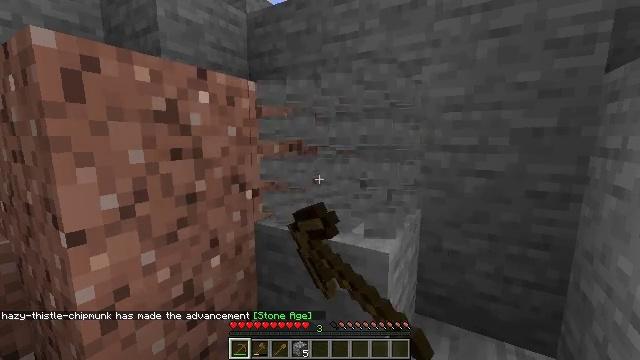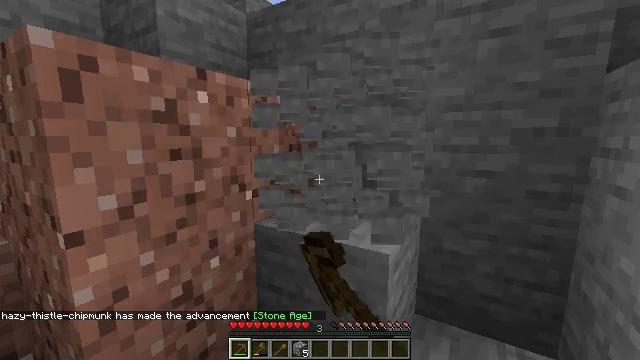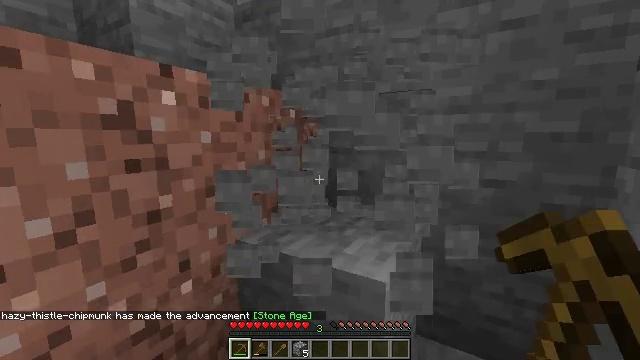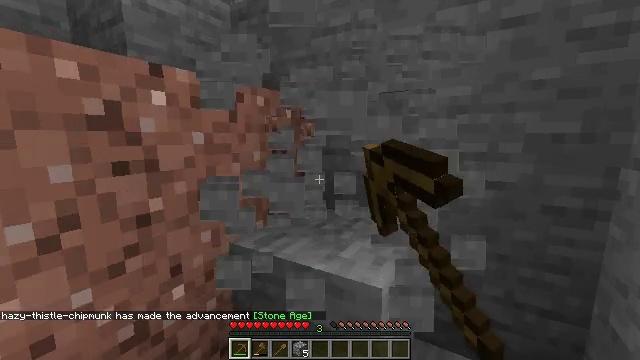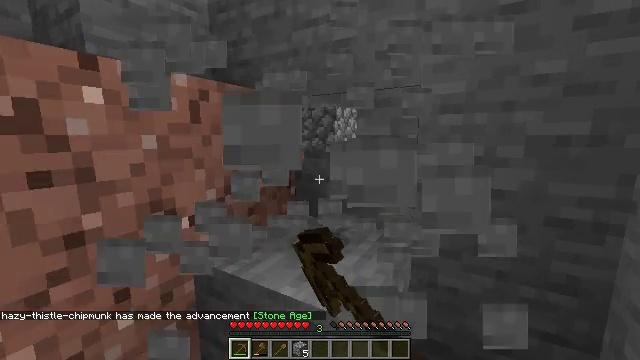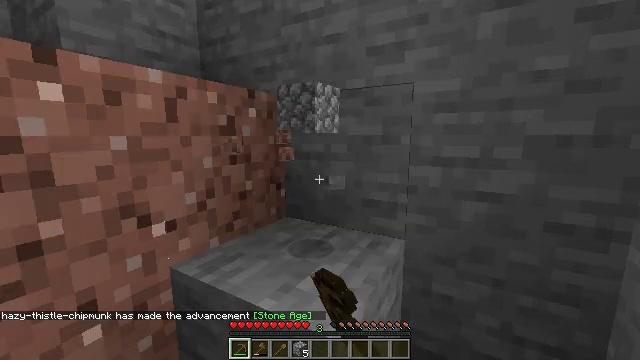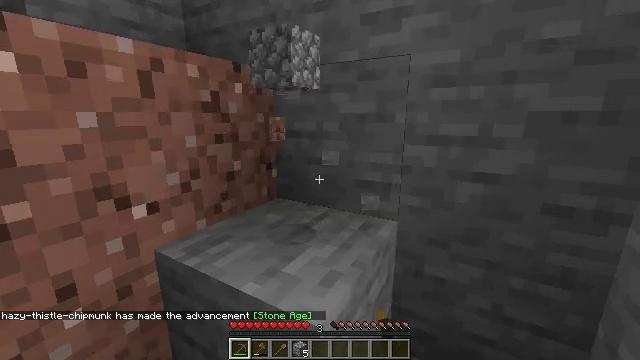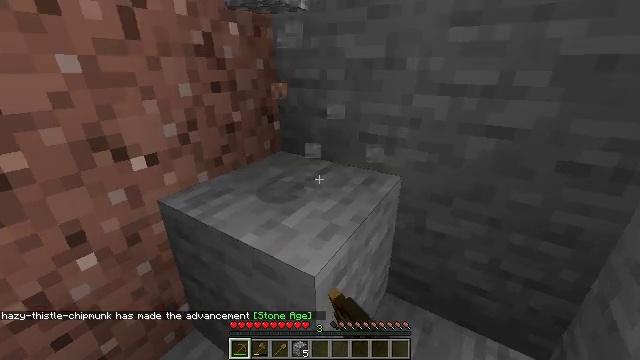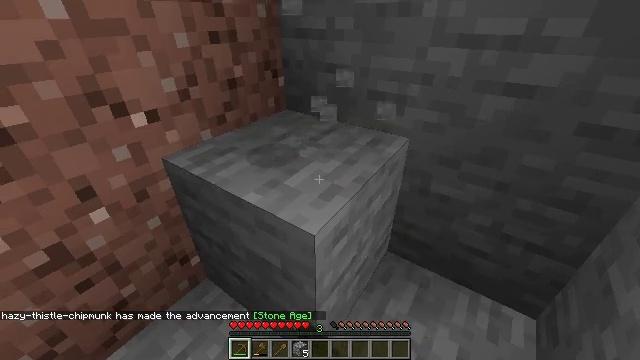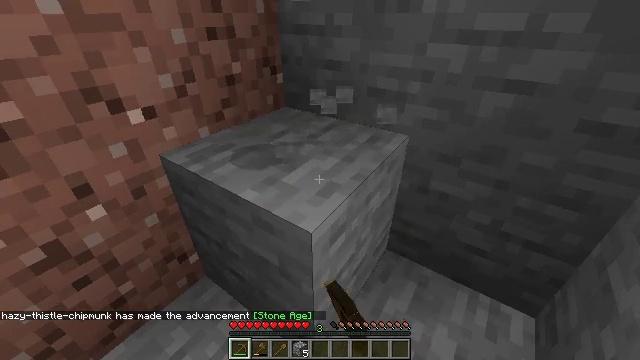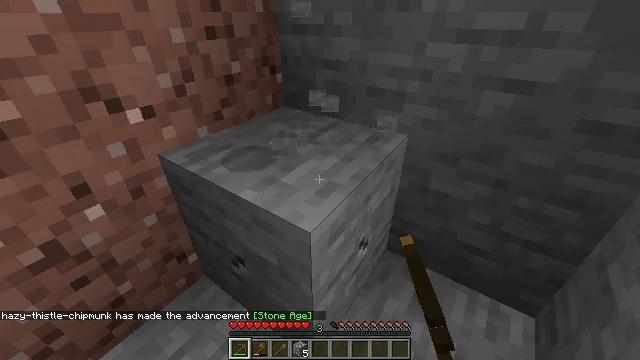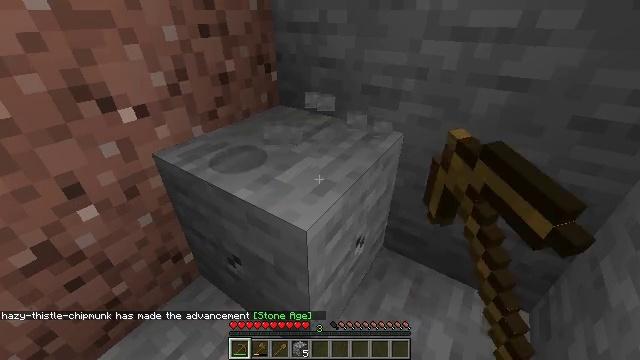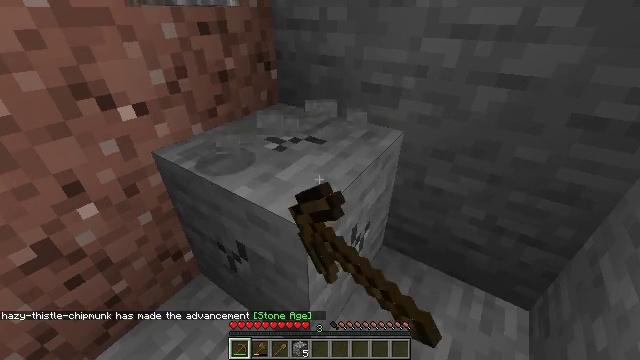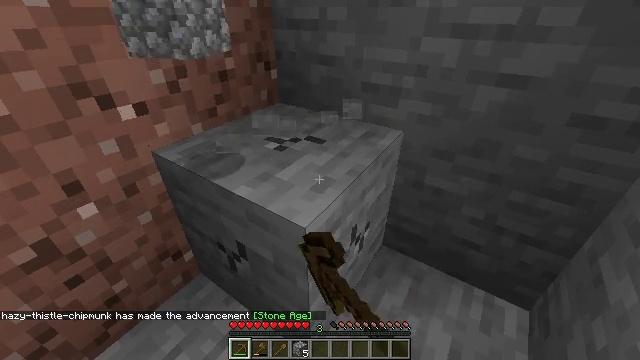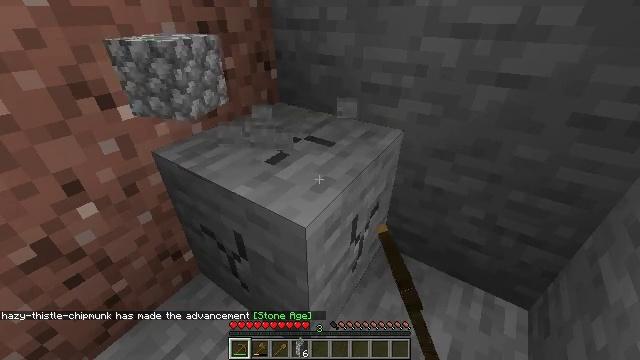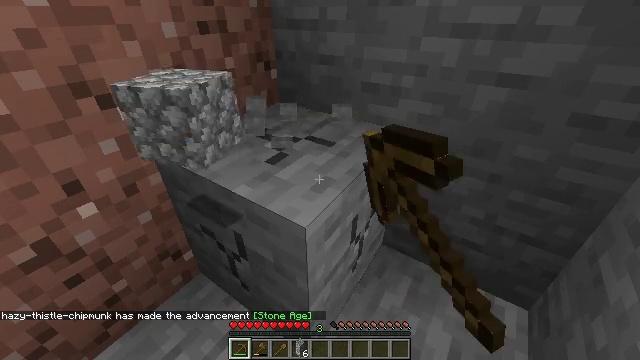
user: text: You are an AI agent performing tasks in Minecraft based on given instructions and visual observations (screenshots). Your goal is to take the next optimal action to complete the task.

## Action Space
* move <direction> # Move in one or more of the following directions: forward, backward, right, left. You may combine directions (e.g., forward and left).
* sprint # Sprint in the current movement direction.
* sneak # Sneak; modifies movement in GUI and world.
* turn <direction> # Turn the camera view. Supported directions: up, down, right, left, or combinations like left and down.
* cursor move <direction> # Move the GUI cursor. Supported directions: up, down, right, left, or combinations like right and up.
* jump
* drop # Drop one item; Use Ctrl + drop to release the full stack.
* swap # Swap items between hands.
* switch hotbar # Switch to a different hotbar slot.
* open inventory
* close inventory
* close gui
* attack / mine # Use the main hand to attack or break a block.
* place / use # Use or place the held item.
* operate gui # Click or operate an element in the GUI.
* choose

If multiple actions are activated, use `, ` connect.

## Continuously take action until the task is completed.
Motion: motion action
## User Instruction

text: Dig up the stone with a tool.
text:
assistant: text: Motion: move forward, attack / mine
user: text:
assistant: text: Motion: move forward and move right, attack / mine
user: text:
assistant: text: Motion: move forward and move right, attack / mine
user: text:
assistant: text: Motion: move forward and move right, attack / mine
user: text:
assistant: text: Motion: attack / mine
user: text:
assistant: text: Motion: turn down, attack / mine
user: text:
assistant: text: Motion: turn left and down, attack / mine
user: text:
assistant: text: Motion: turn left and down, attack / mine
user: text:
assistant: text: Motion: attack / mine
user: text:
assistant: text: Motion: attack / mine
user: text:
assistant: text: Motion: attack / mine
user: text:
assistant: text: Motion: attack / mine
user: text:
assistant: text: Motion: attack / mine
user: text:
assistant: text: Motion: attack / mine
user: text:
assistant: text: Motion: attack / mine
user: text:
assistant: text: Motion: attack / mine
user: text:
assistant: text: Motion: attack / mine
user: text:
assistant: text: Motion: attack / mine
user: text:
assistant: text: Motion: attack / mine
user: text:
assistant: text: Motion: attack / mine
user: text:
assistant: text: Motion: attack / mine
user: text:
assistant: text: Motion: attack / mine
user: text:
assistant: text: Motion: attack / mine
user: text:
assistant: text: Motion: attack / mine
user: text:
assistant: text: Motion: attack / mine
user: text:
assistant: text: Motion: attack / mine
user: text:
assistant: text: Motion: attack / mine
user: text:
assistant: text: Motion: attack / mine
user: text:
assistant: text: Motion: attack / mine
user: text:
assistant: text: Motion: attack / mine